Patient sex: M
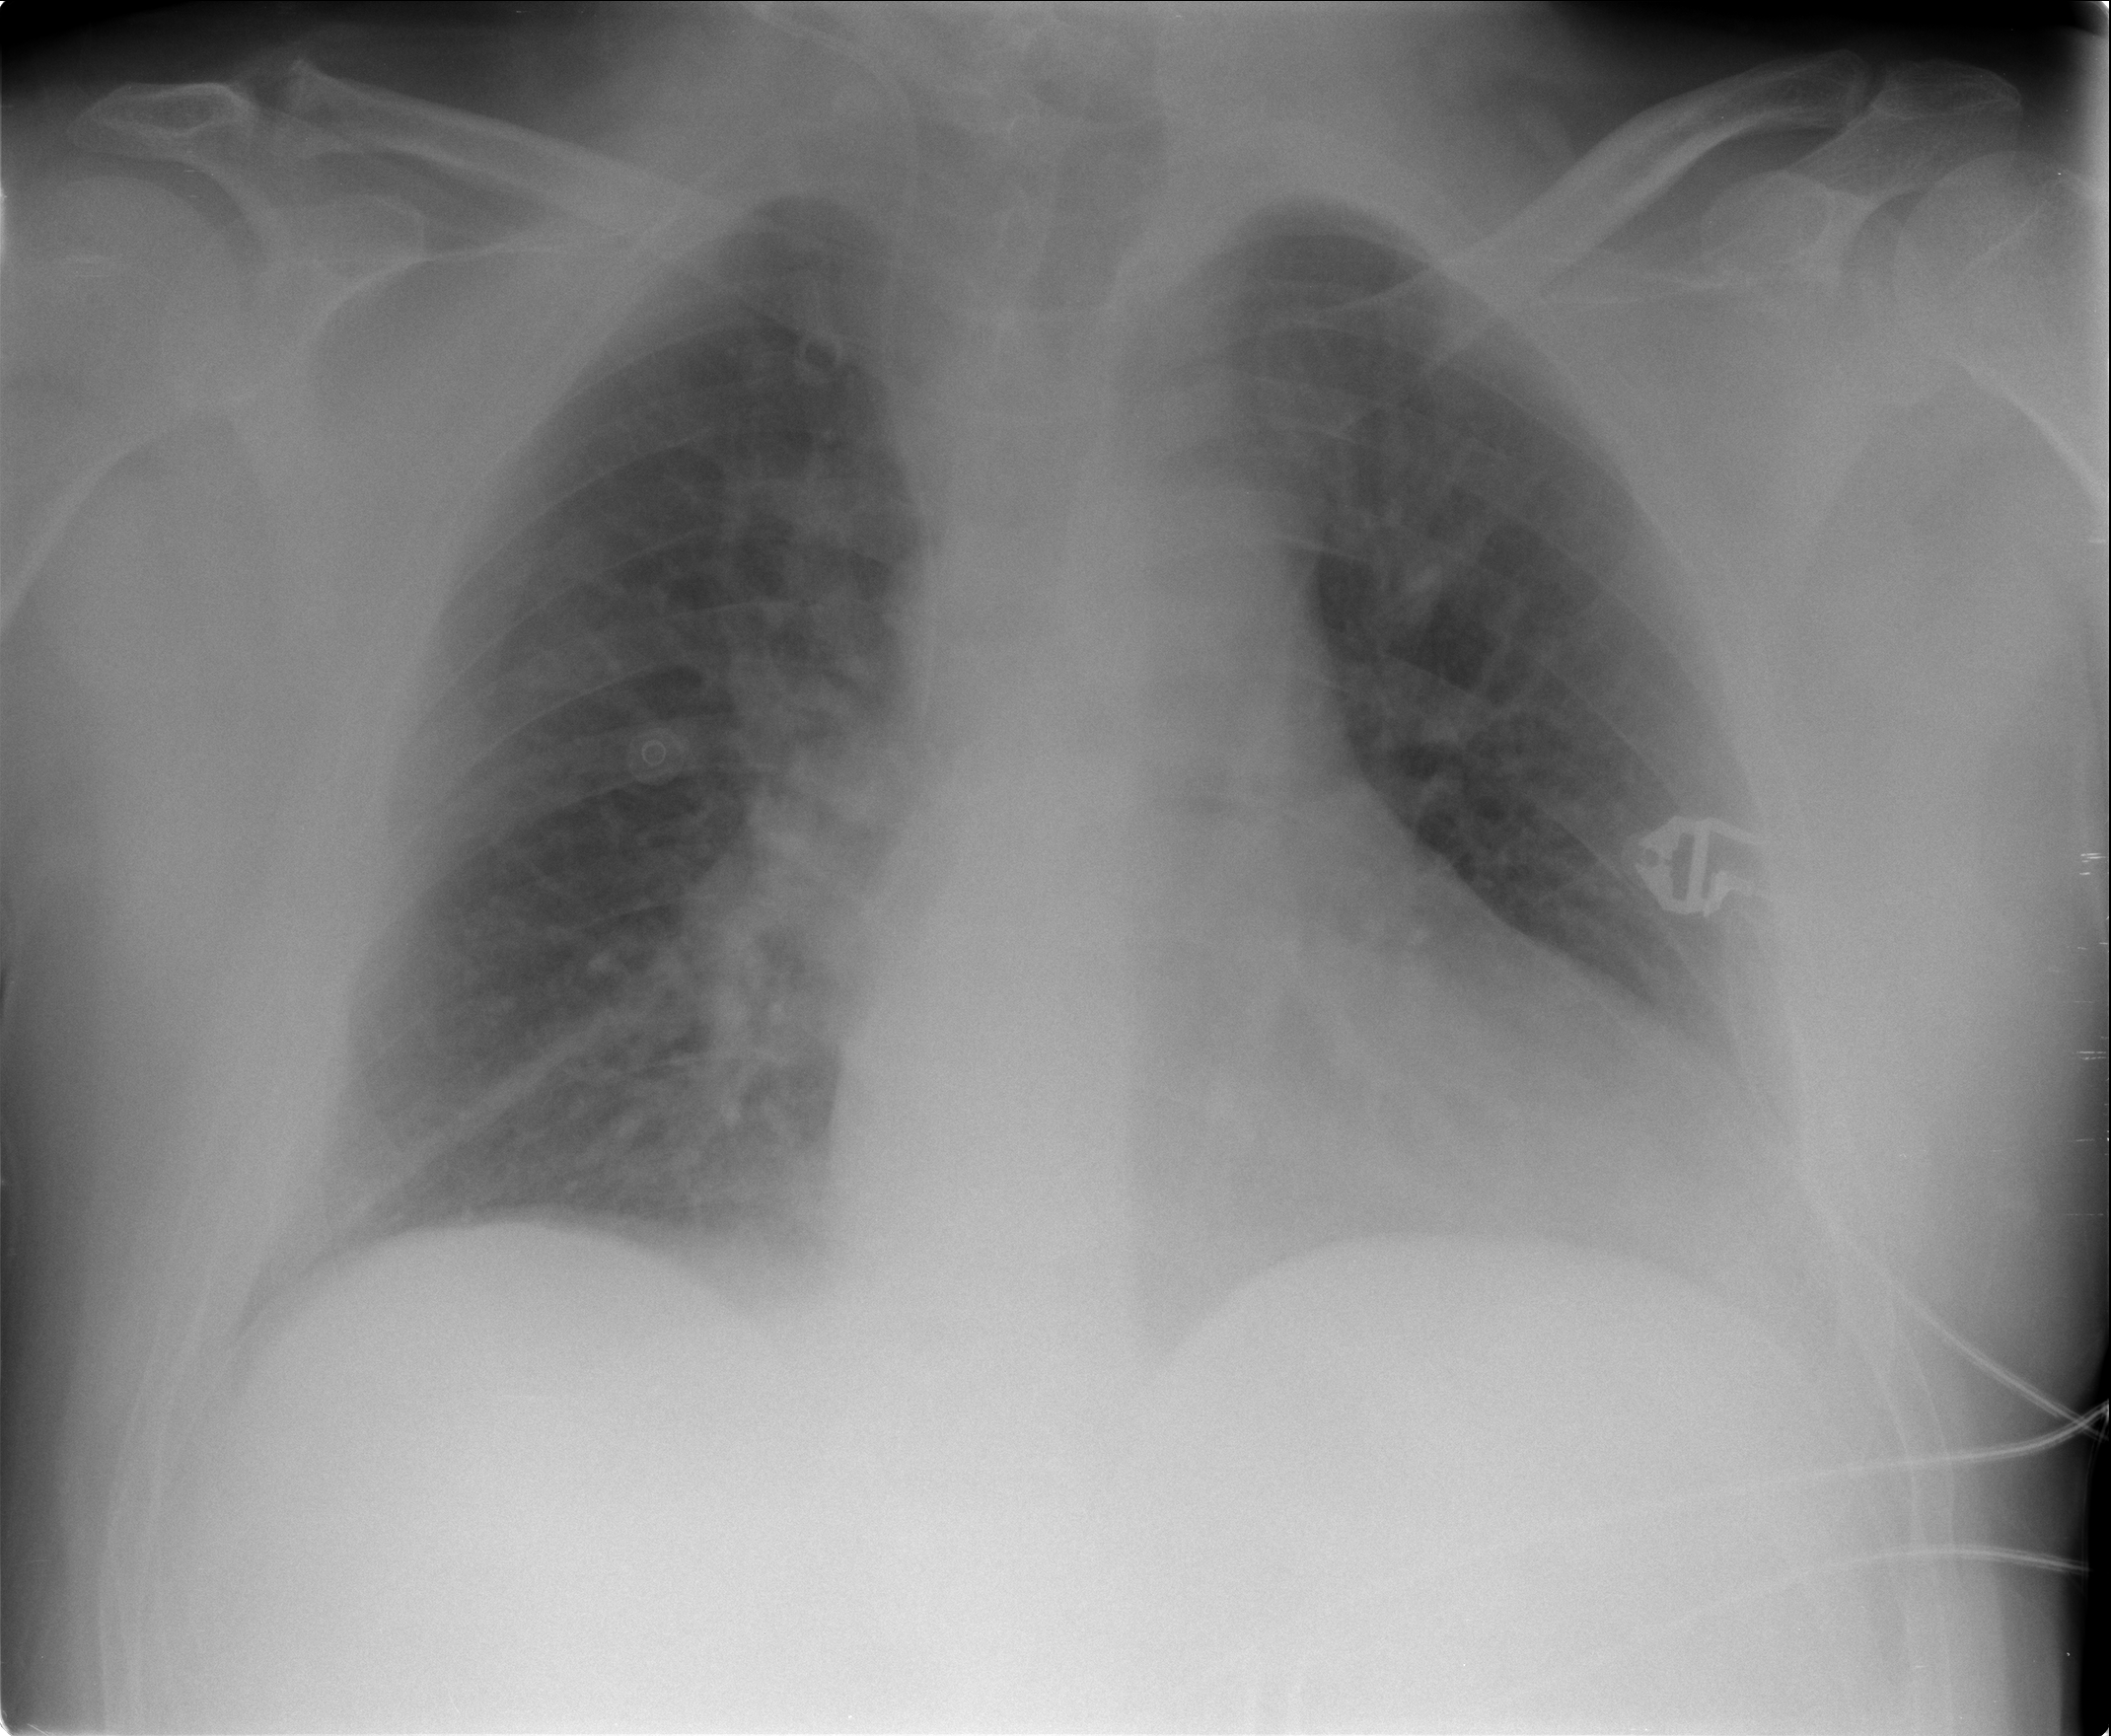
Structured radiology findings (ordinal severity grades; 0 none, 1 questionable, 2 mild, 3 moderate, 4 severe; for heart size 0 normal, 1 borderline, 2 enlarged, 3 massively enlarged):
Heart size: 2
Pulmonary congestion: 1
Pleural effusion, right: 0
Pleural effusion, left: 0
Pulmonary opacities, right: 0
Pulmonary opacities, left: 0
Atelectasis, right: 1
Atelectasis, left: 0